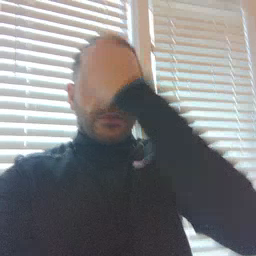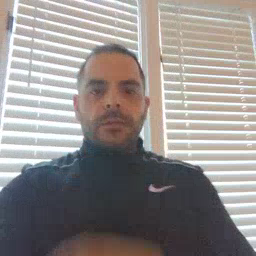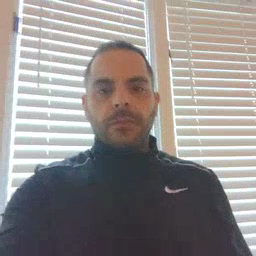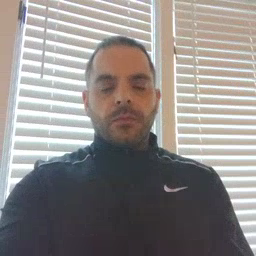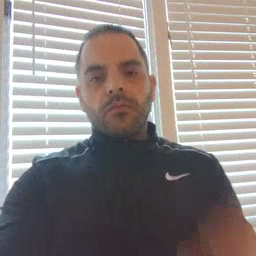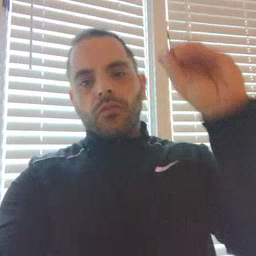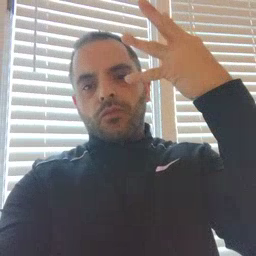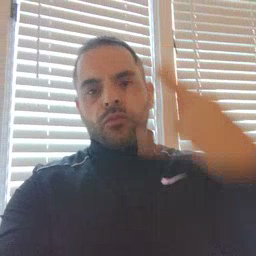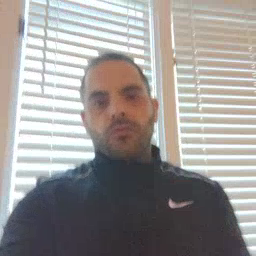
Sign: sun